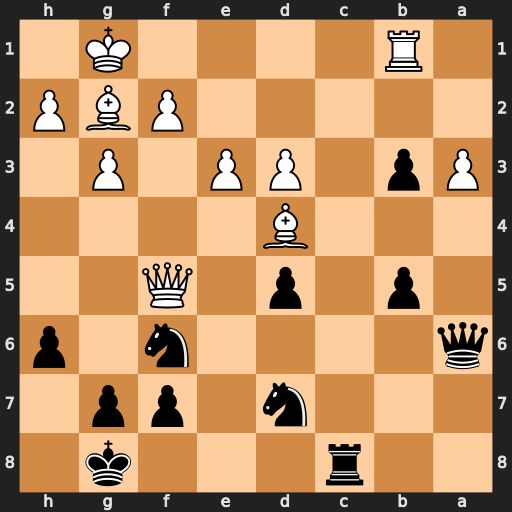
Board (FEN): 2r3k1/3n1pp1/q4n1p/1p1p1Q2/3B4/Pp1PP1P1/5PBP/1R4K1
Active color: b
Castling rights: -
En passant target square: -
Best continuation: Qxa3 Bxd5 Rc1+ Rxc1 Qxc1+ Kg2 b2 Bxb2 Qxb2